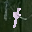
Label: 4